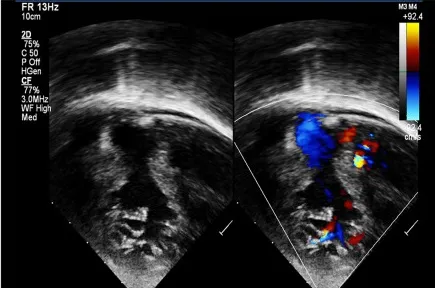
Transthoracic echocardiography. (B) Subcostal short-axis view in end-systole revealing non-compaction cardiomyopathy involving both ventricles. Non-compaction area is depicted by blue arrow, whereas compaction area is depicted by red arrow.
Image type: radiology (ultrasound)